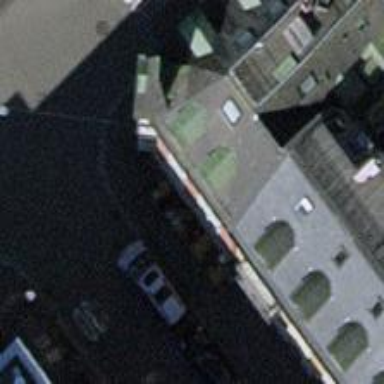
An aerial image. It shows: Restaurant.